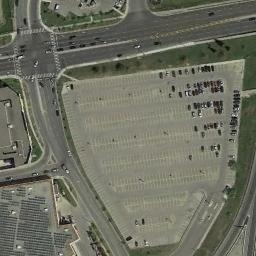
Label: parking_lot